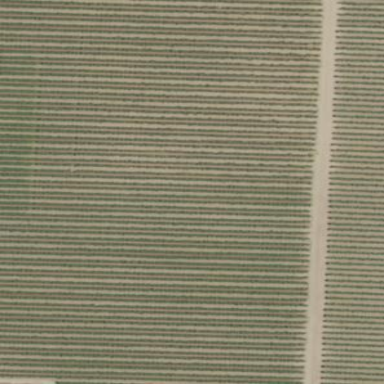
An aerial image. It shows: Vineyard.